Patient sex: F
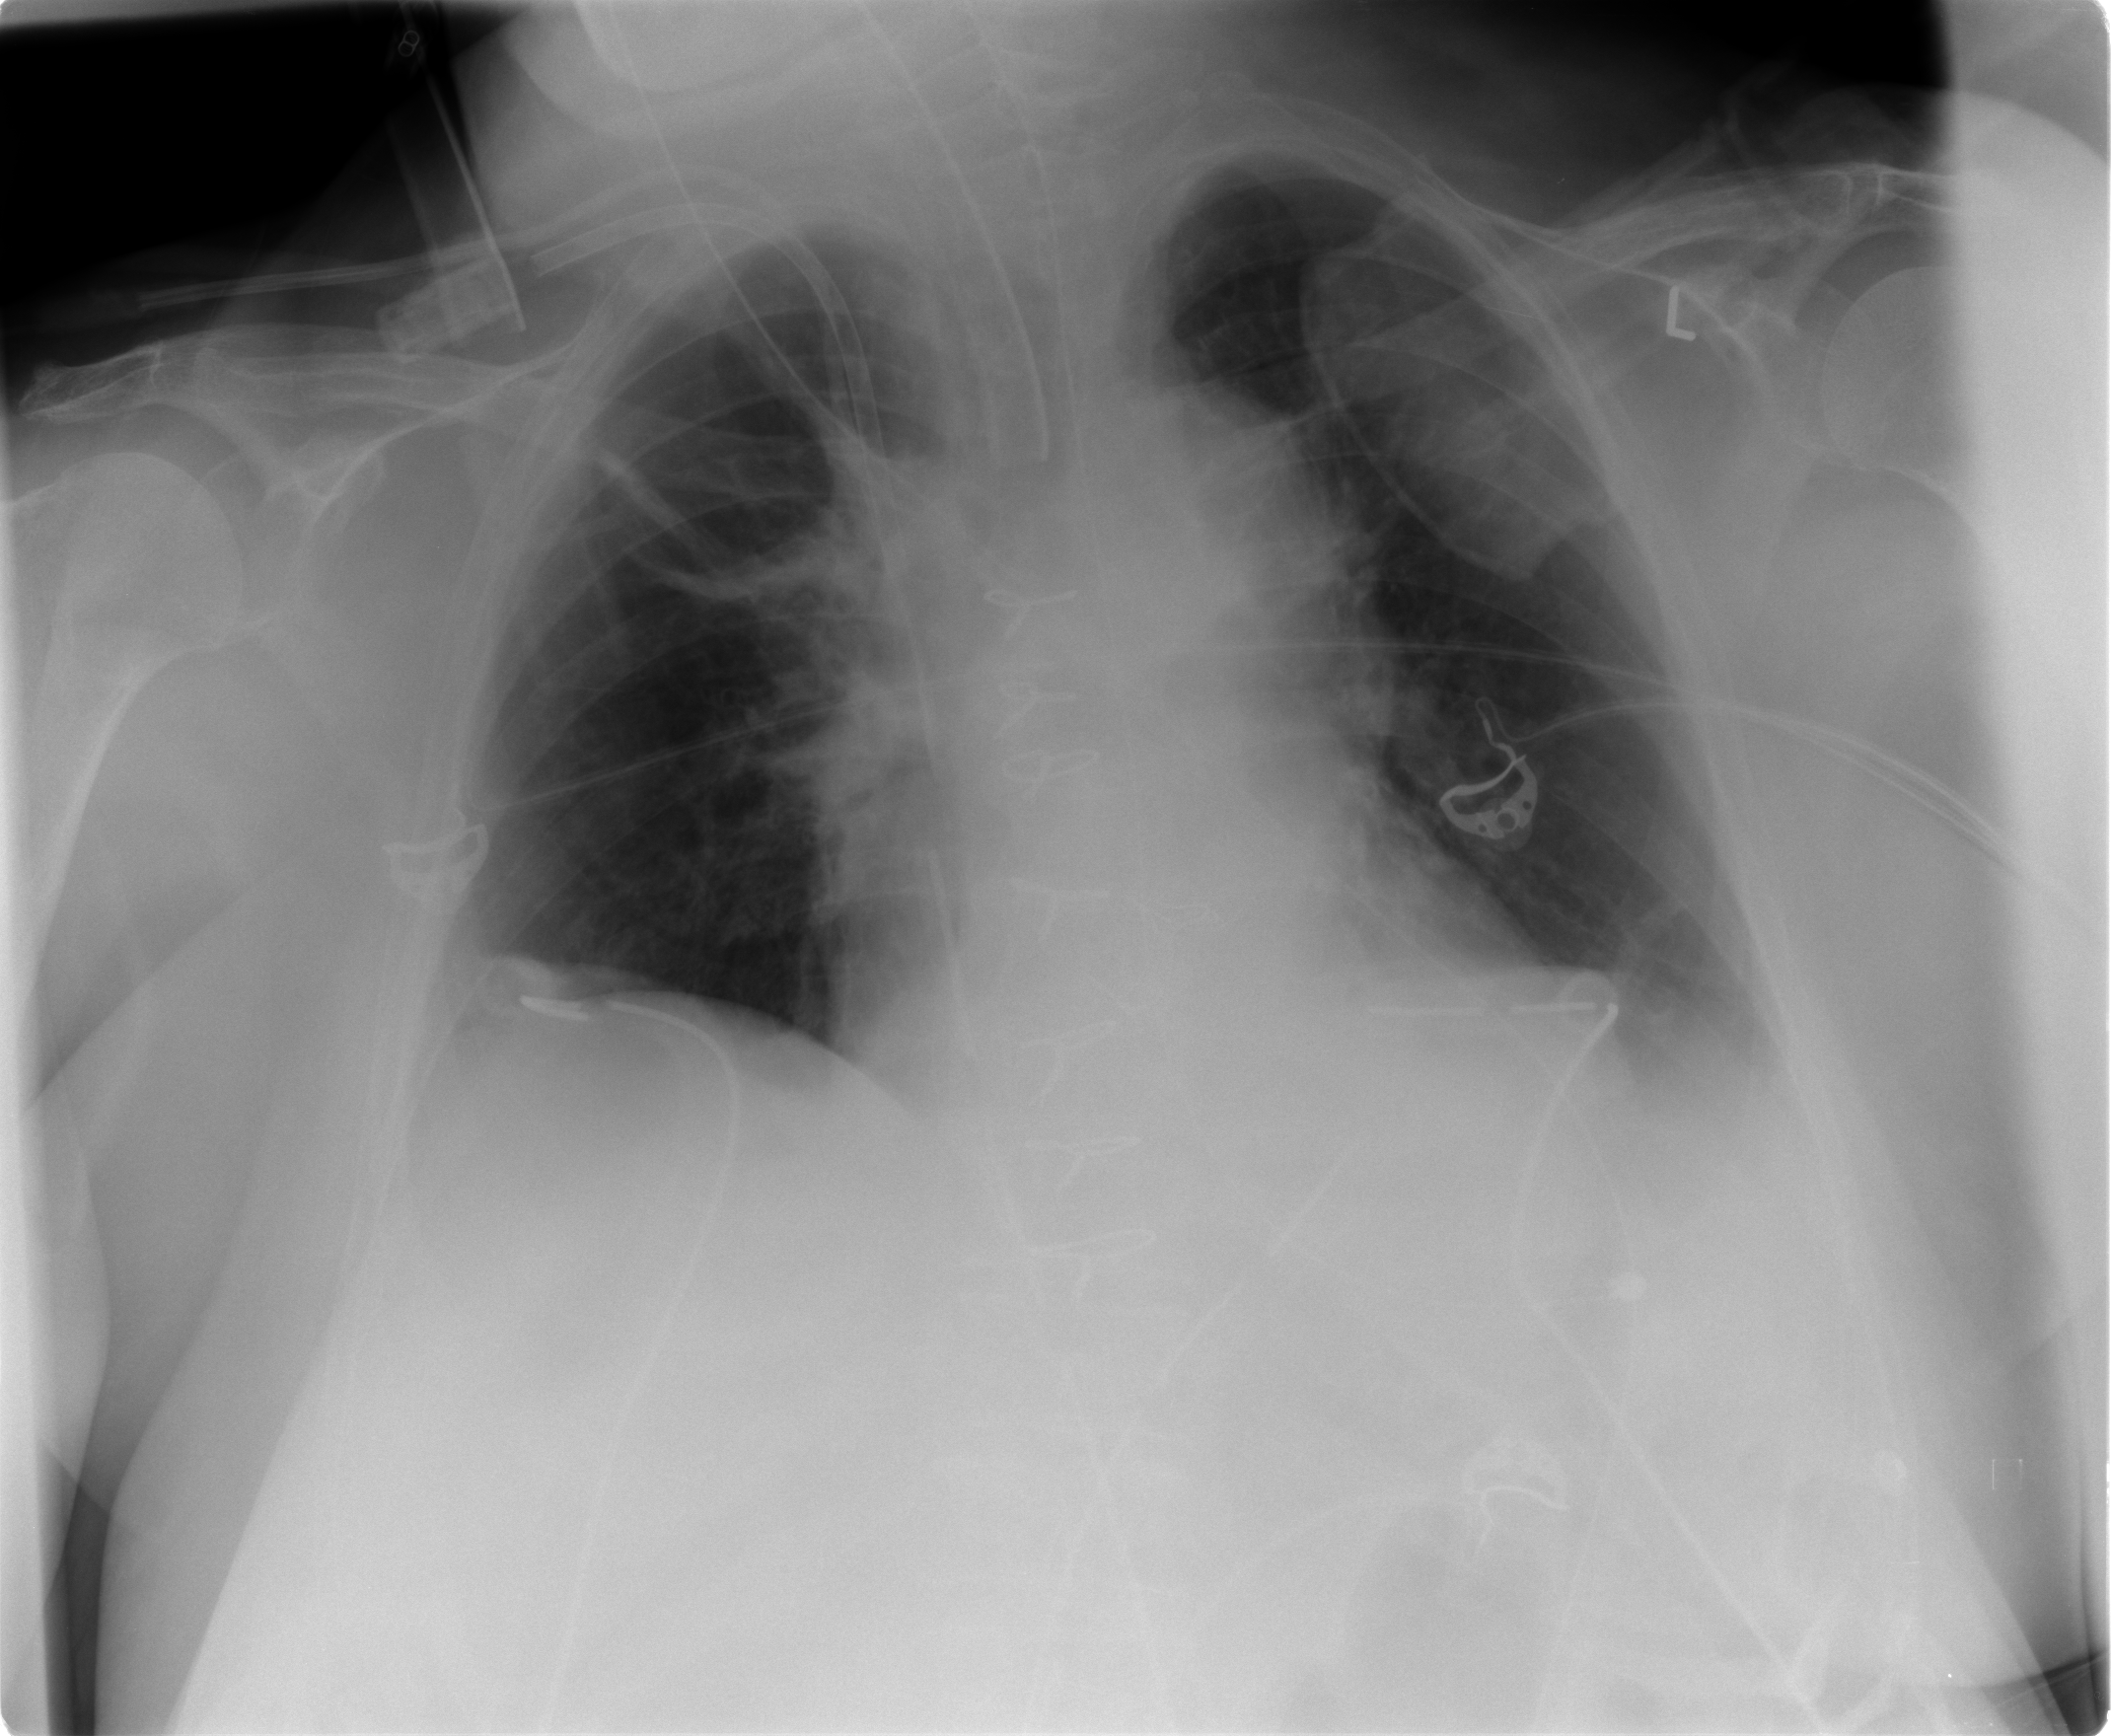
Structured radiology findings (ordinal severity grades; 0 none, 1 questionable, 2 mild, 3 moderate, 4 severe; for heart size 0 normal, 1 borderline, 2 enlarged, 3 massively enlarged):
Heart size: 1
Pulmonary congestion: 2
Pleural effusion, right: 1
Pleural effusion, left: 2
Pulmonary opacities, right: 0
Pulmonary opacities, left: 0
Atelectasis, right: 1
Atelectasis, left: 1